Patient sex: F
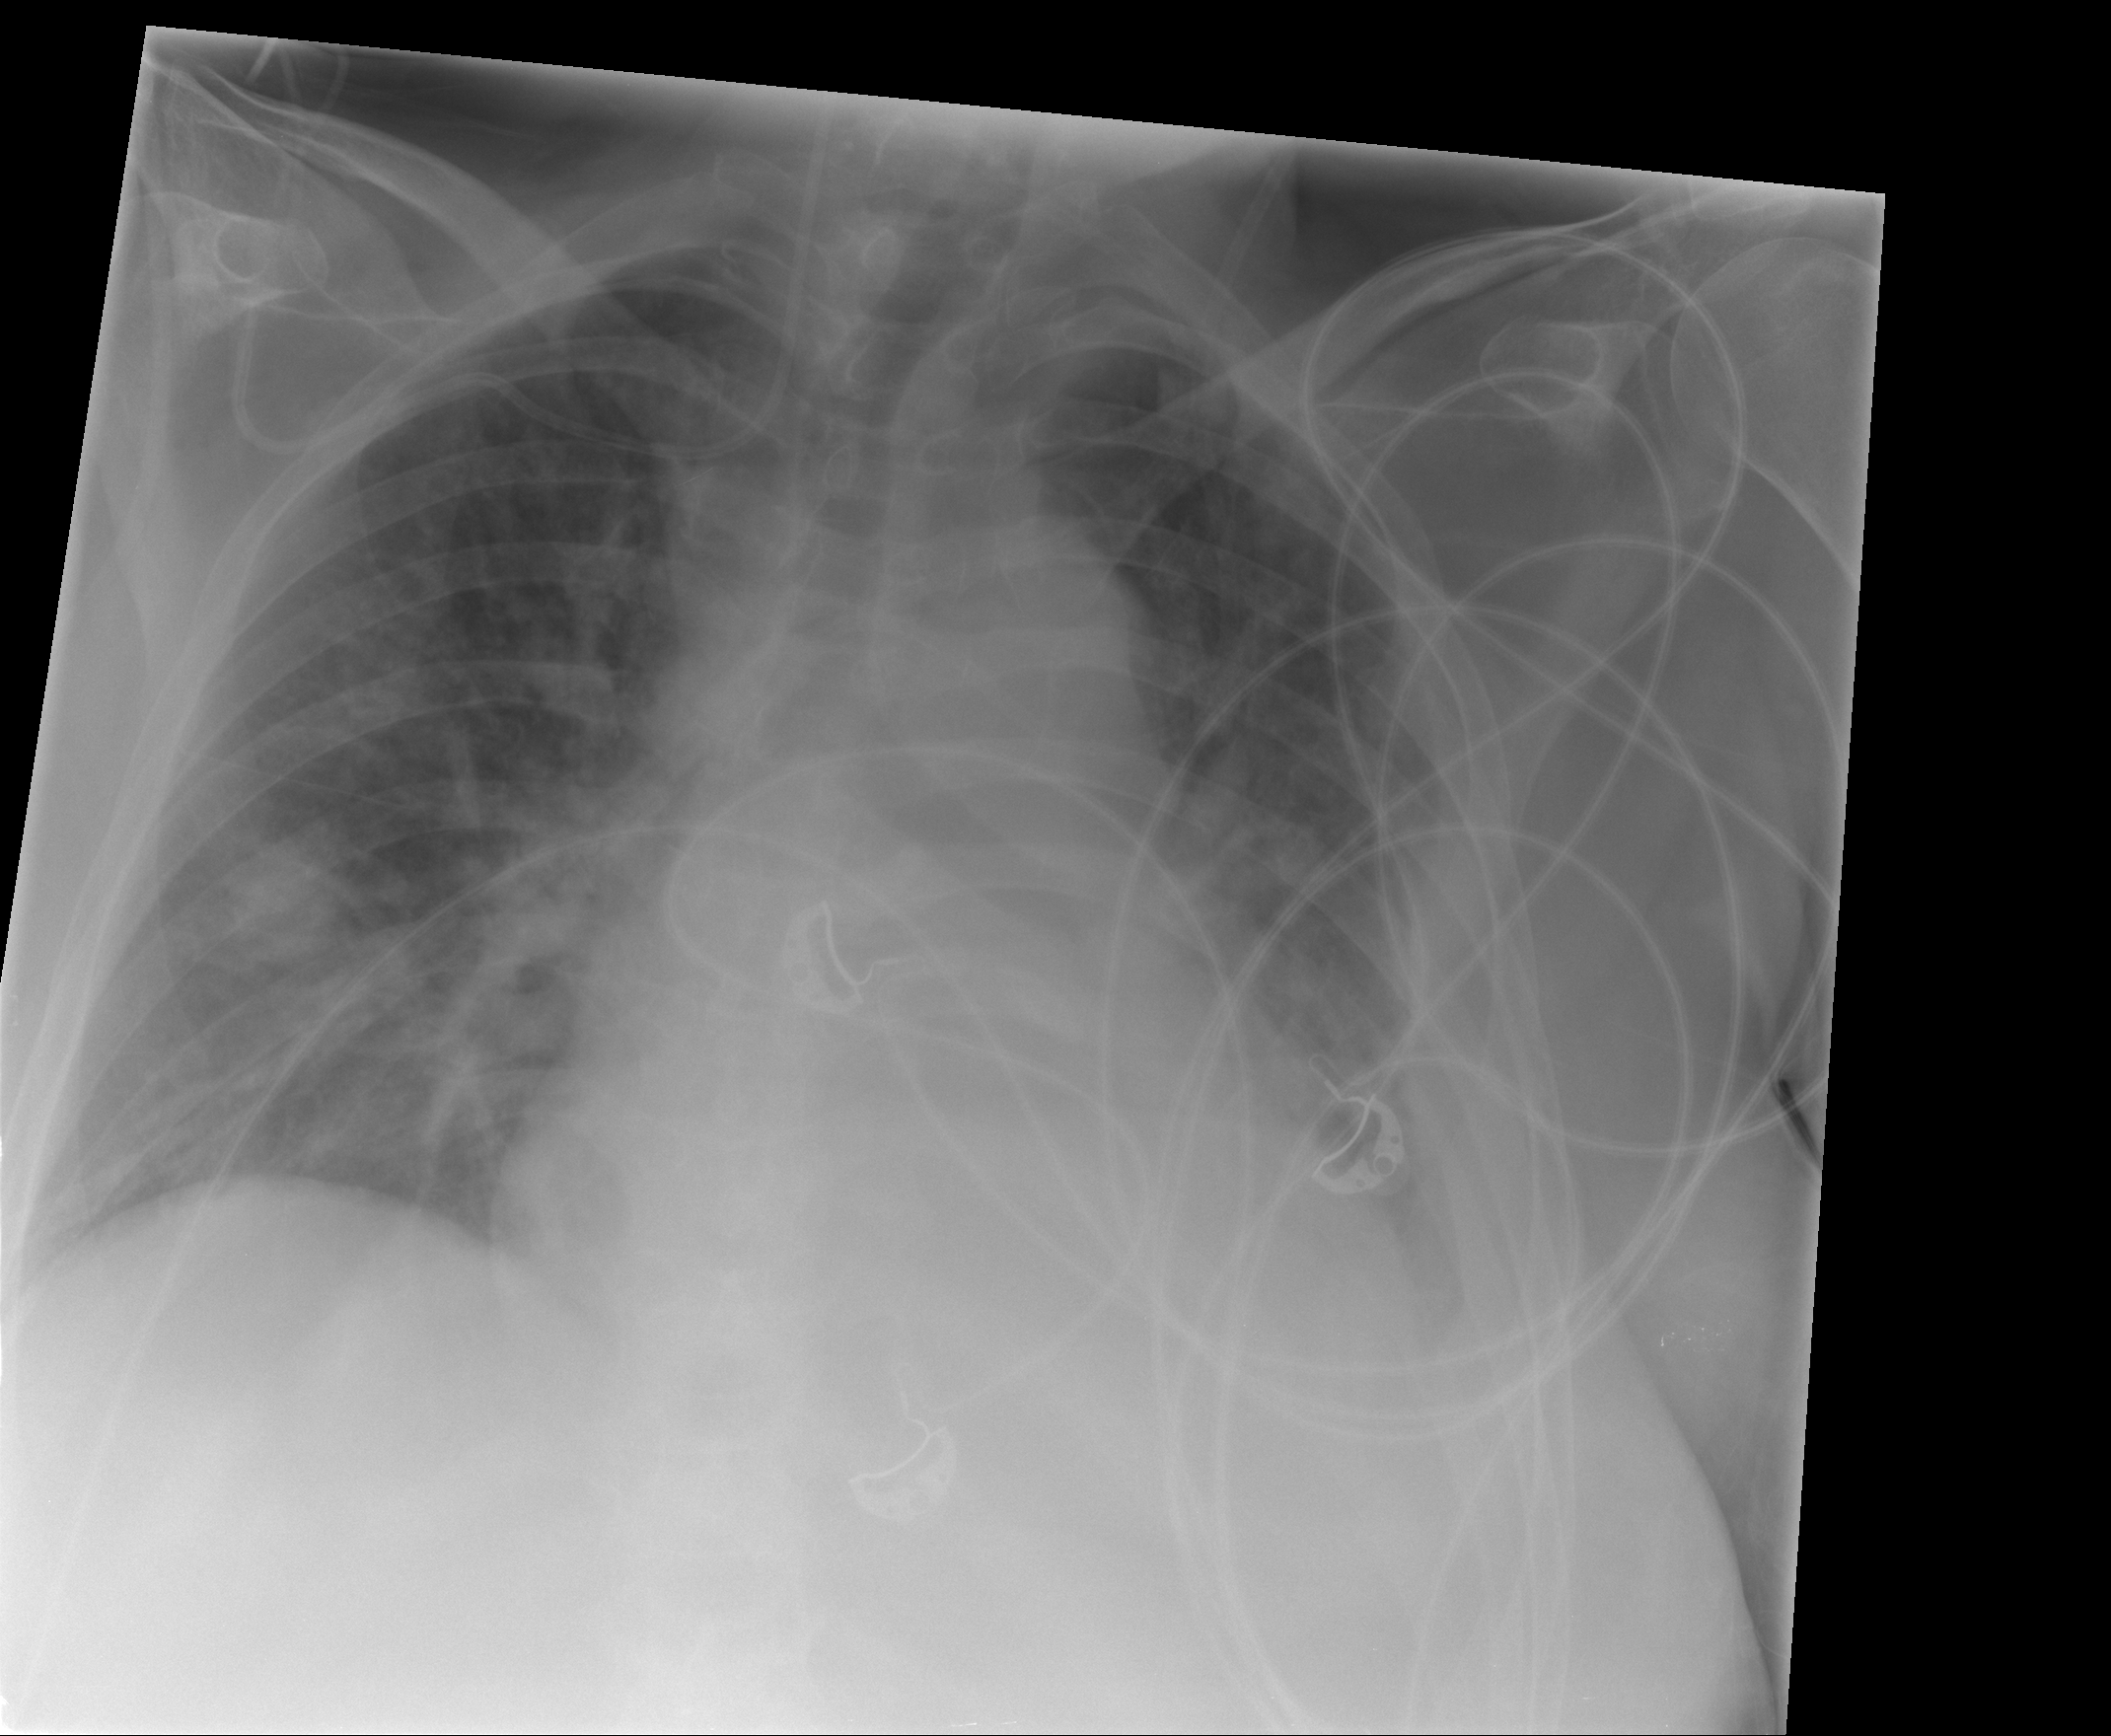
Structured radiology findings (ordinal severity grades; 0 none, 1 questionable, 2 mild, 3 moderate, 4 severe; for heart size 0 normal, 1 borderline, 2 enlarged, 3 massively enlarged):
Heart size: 2
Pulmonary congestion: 3
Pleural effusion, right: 1
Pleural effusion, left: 2
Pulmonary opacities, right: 2
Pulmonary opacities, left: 2
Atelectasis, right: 2
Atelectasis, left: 2